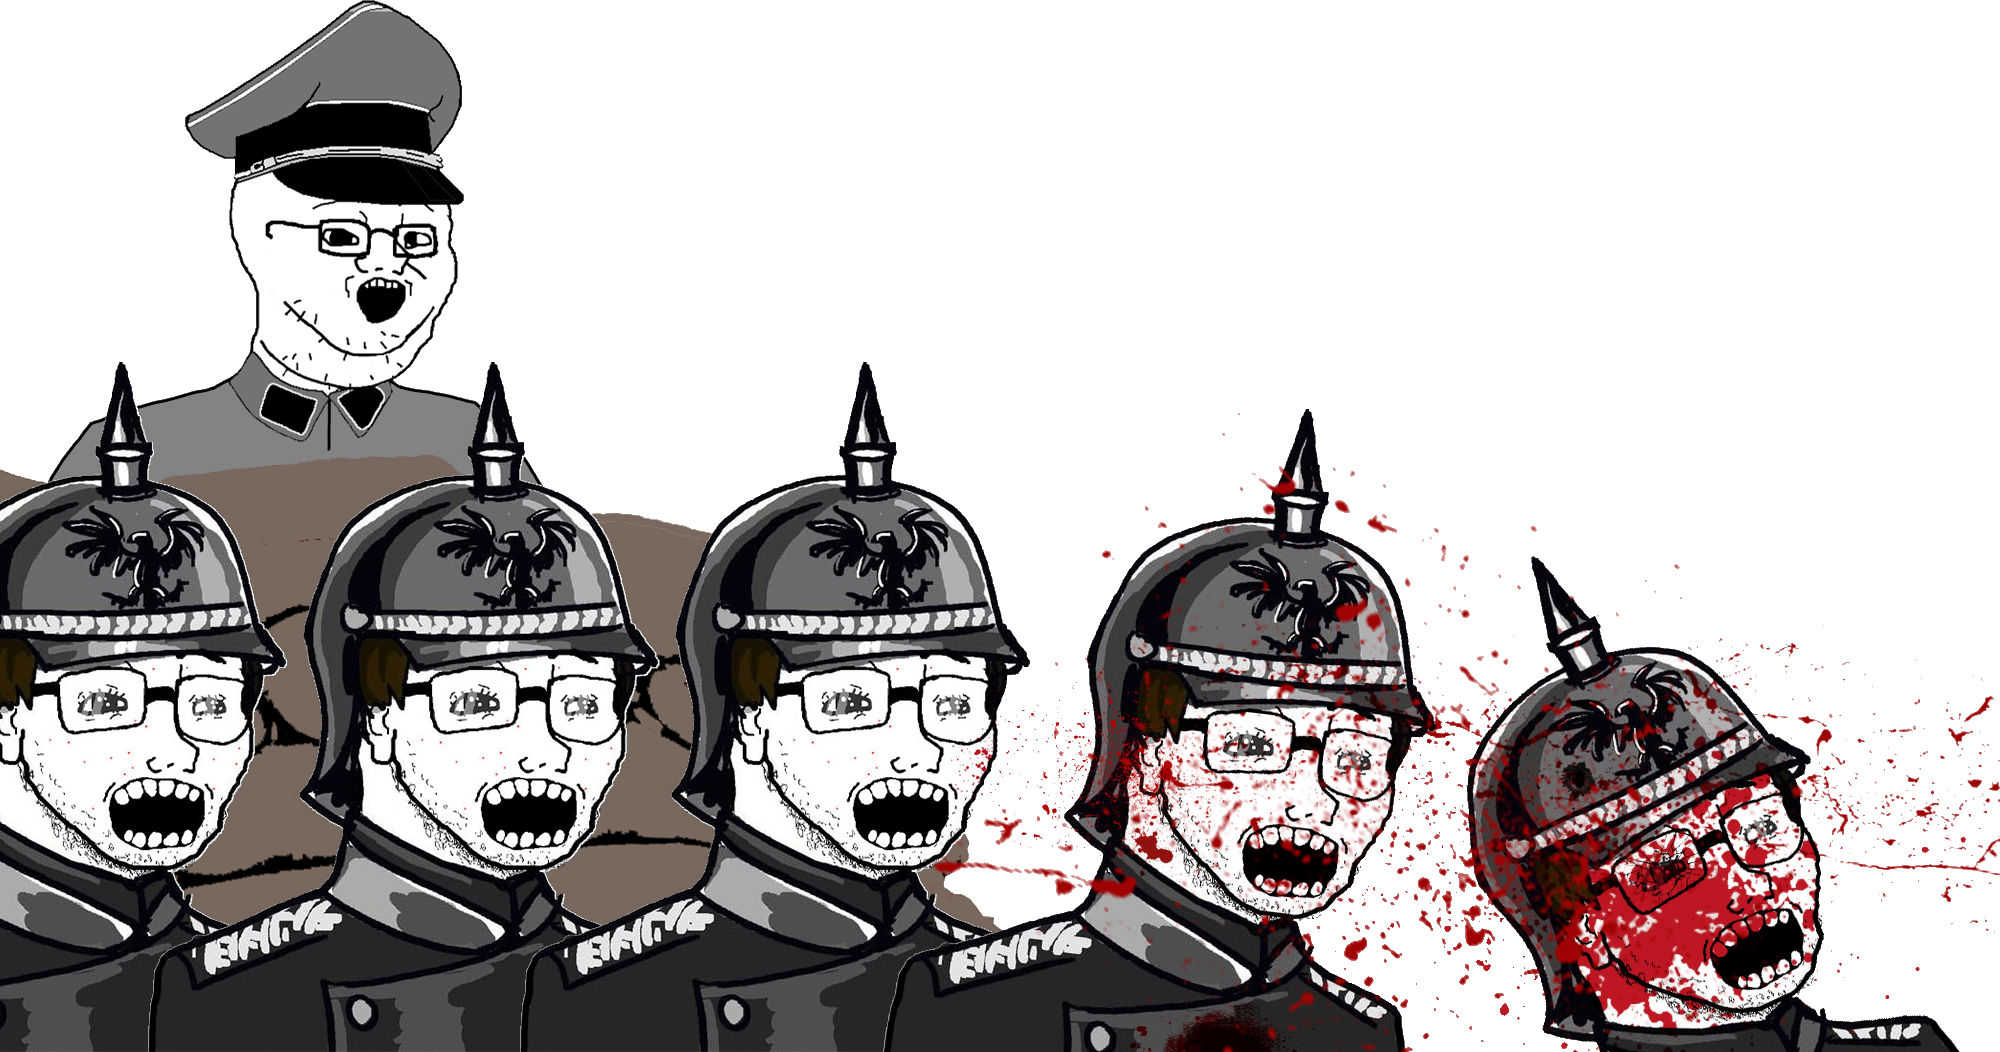
Label: 5_Soyjak